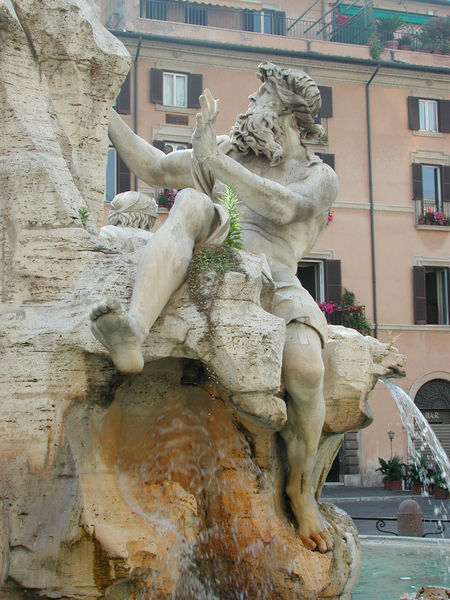
Titel: Vierströmebrunnen
Künstler: Giovanni Lorenzo Bernini
Standort: Rom, Piazza Navona (EU - I - Latium)
Schlagwörter: felsen, fuß, hand, kopf, mann, nackt, wasser, fluss, grün, sitzen, stadt, frau, haar, haus, bart, arm, stein, vollbart, hände, schauen, figur, pflanze, wasserfall, brunnen, skulptur, statue, beine, füße, sitz, kraft, muskeln, granit, links, kranz, mythologie, rom, männlich, antik, griechisch, herkules, bildhauer, plätschern, neptun, travertin, trevibrunnen, eptun, offene arme, trivibrunnen